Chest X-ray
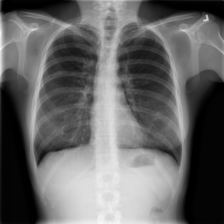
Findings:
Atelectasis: negative
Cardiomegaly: negative
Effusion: negative
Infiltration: negative
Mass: negative
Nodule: negative
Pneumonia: negative
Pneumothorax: negative
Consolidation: negative
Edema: negative
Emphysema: negative
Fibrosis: negative
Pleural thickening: negative
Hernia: negative